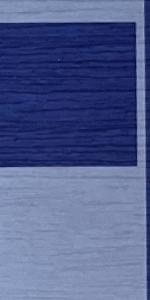
Label: Empty